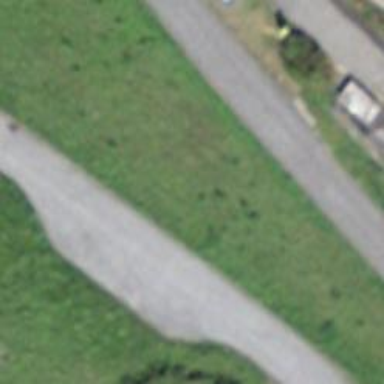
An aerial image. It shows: Passing place on the road.